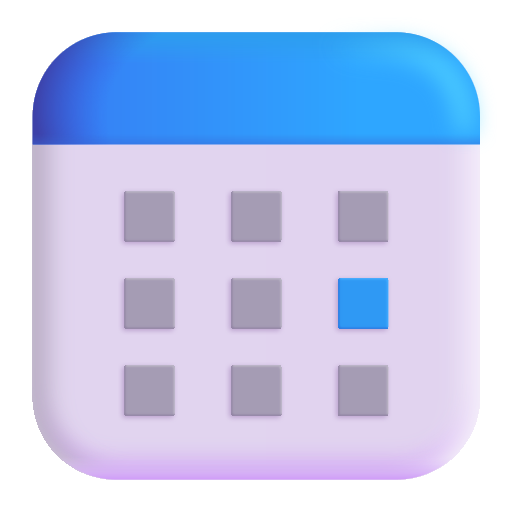
calendar color